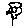
Label: flower